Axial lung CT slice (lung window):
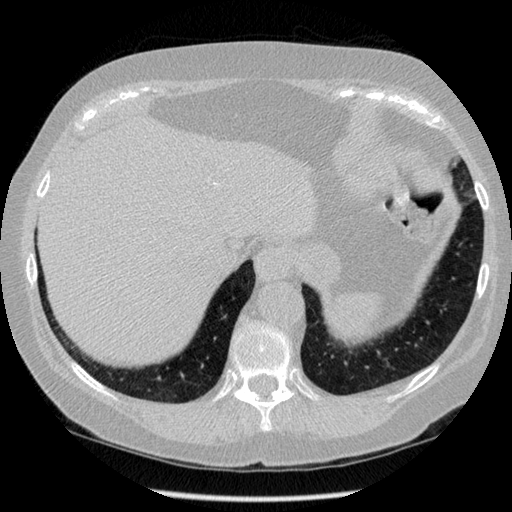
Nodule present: no